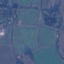
Land use / land cover: Pasture